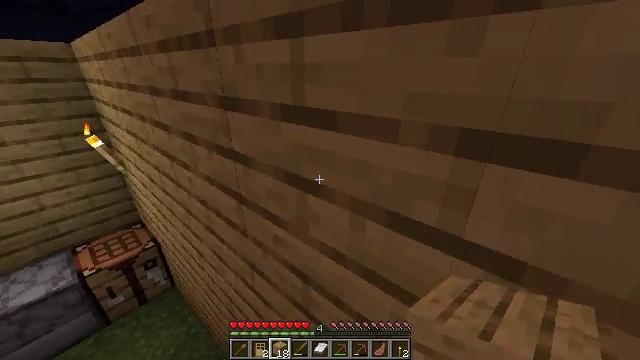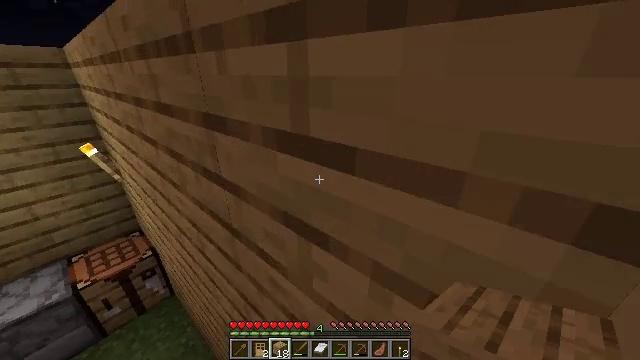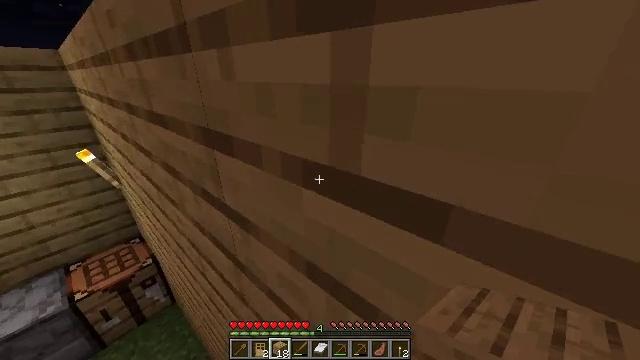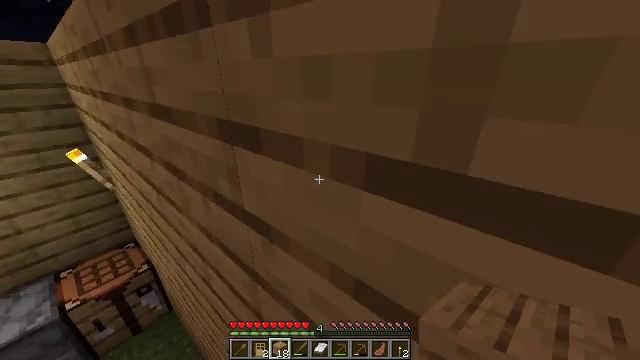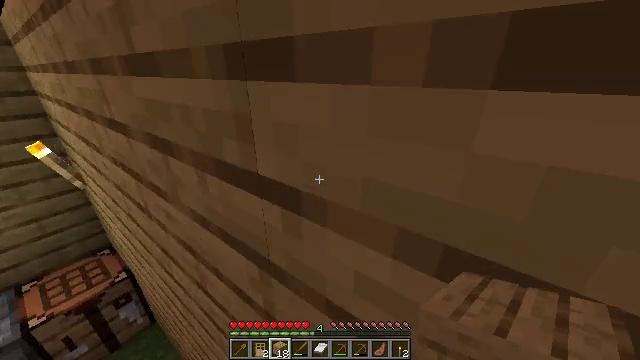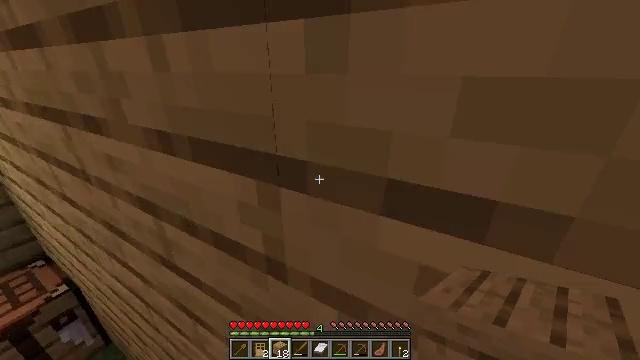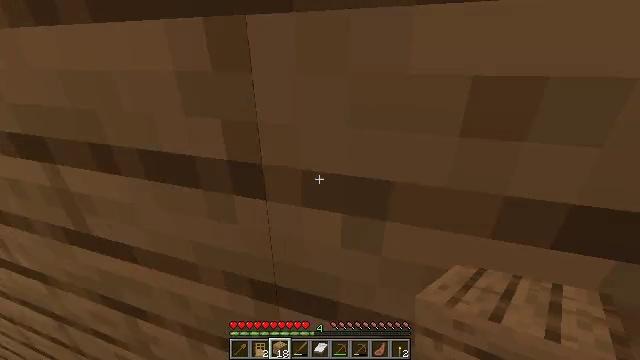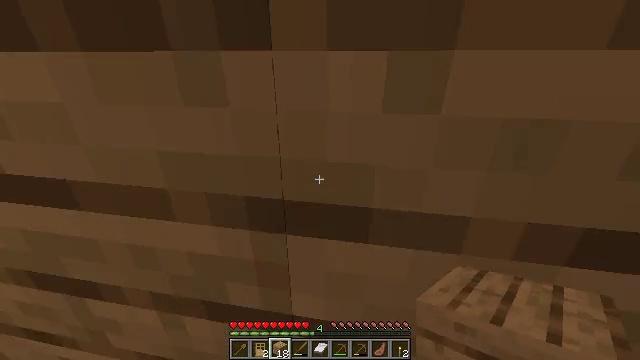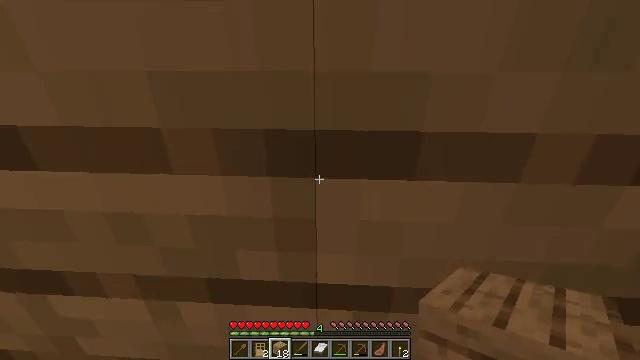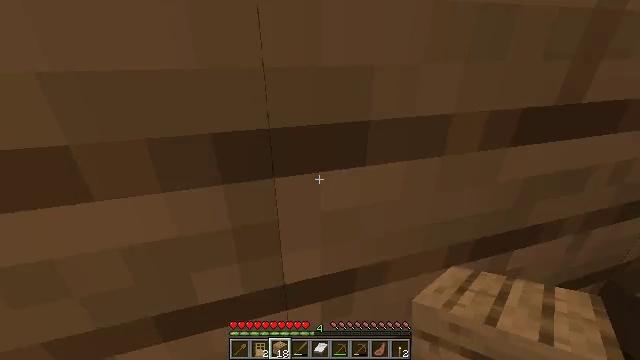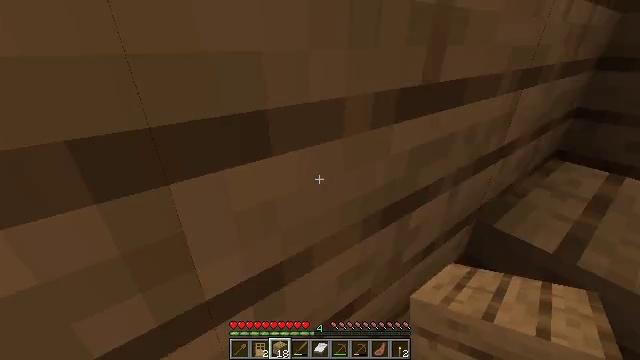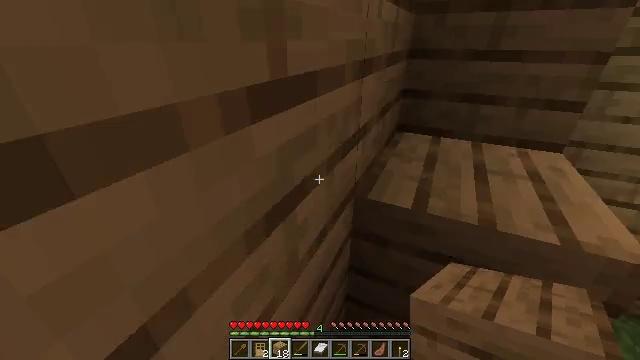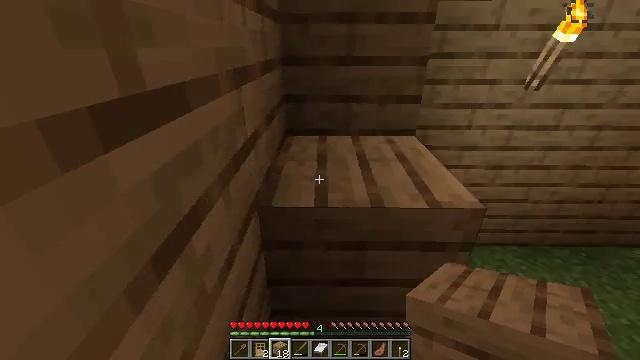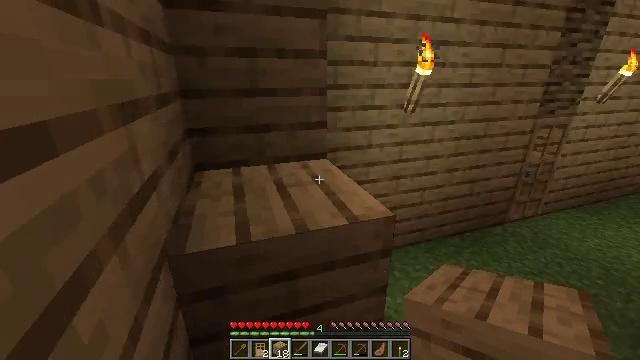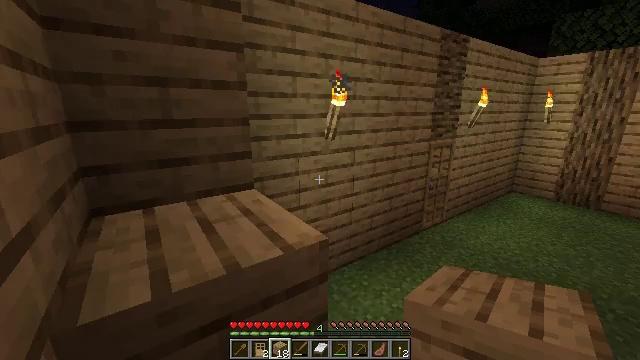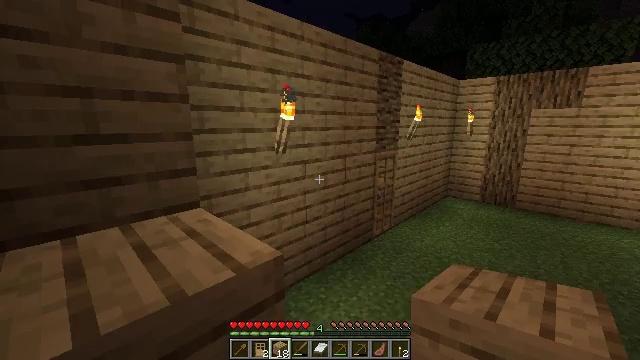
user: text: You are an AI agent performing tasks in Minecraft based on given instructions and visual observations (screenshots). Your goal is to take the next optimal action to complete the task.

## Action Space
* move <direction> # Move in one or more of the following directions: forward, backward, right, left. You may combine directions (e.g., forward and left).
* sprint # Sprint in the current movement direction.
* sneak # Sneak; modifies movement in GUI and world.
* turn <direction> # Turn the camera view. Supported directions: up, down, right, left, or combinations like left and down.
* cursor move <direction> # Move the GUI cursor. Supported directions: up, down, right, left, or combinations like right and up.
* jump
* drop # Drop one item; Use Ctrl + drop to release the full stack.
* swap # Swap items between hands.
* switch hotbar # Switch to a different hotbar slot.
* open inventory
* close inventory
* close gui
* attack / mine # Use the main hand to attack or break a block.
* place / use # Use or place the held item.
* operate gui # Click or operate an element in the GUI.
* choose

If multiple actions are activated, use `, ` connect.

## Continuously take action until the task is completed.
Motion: motion action
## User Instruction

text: Mine planks.
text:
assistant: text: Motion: move forward
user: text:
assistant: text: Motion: move forward
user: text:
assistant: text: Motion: move forward
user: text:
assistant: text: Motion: move forward, turn right
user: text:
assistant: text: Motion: move forward, turn right
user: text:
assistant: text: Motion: move forward, turn right
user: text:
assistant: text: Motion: move forward, turn right
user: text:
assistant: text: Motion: move forward, turn right
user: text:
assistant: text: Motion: move forward, turn right
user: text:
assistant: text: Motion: move forward, turn right
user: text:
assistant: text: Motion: turn right
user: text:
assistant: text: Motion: turn right and up
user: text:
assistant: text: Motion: turn right and up
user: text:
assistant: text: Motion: turn right and up
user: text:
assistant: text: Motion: turn right and up
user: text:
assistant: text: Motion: no_op
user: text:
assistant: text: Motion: no_op
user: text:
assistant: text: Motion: no_op
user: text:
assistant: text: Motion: turn left and down
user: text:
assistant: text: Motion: turn left and down
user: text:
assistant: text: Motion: turn left and down
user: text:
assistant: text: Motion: turn left and down
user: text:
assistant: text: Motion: turn left and down
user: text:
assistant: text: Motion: turn left and down
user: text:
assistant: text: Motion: turn left and down
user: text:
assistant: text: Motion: turn down
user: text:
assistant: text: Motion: turn down
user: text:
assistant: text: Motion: turn down
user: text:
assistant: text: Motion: turn right and down
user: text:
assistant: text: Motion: turn right and down